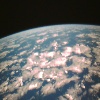
Label: cloud